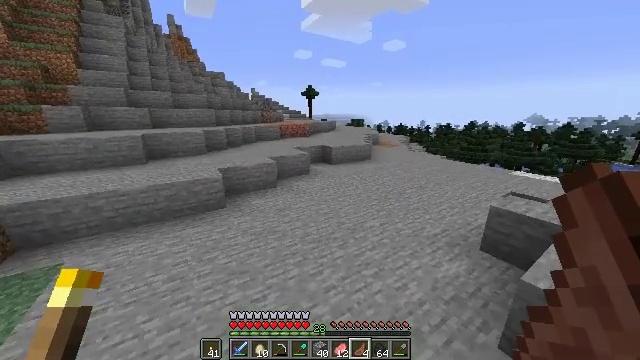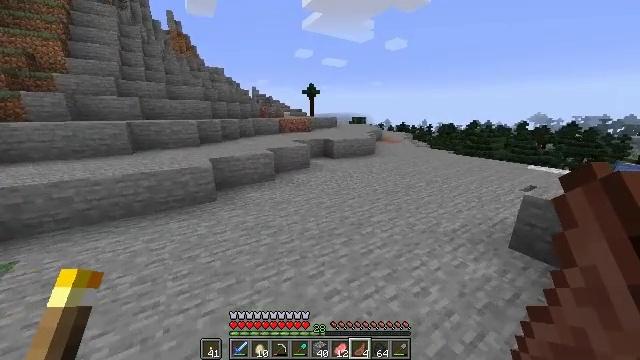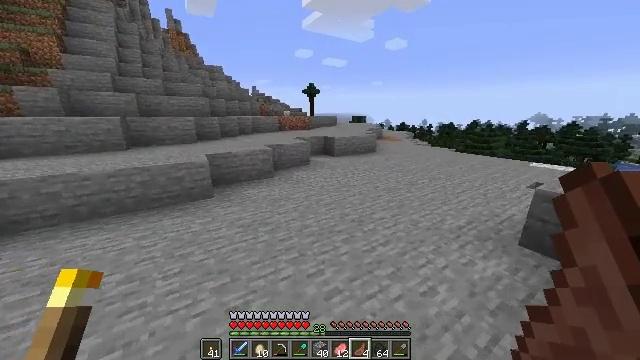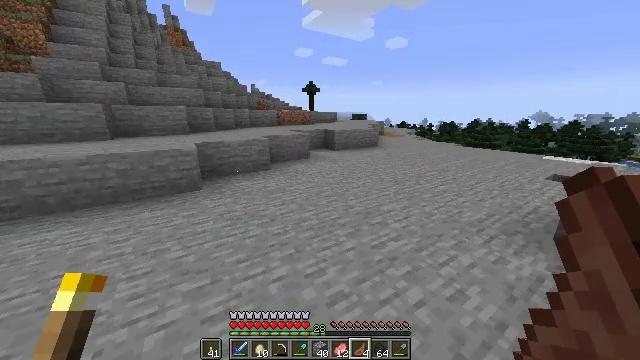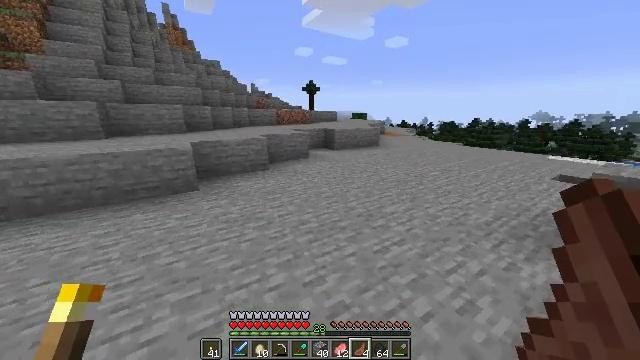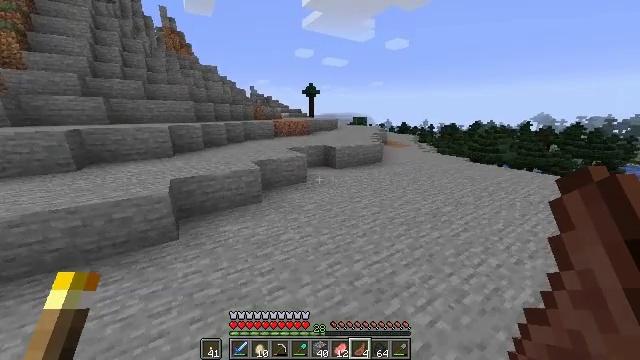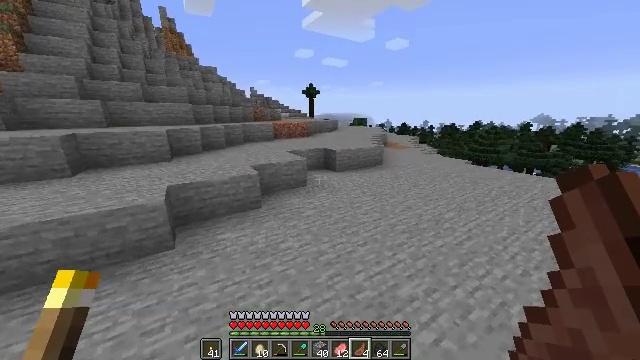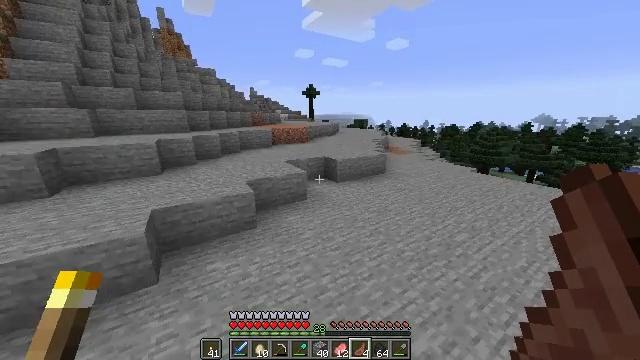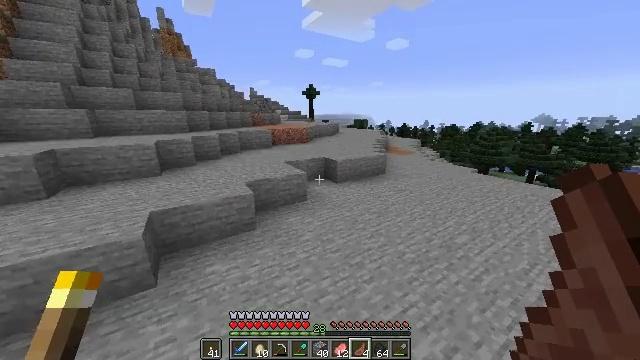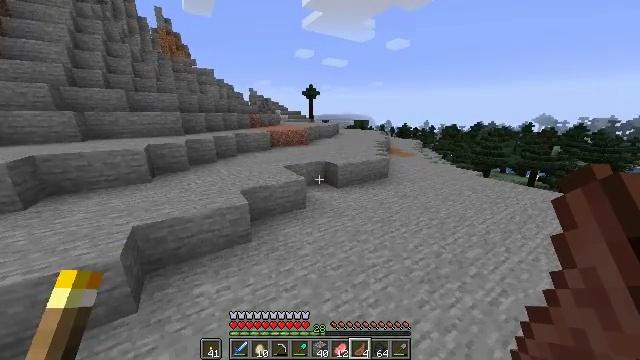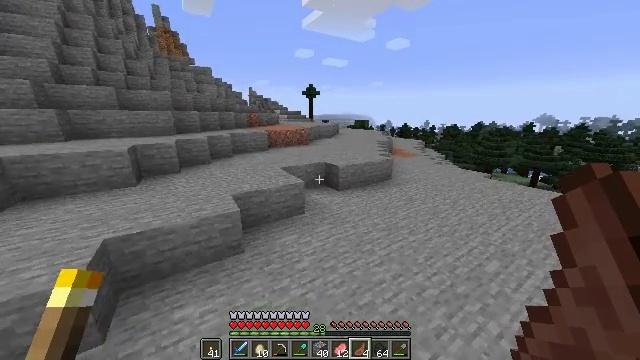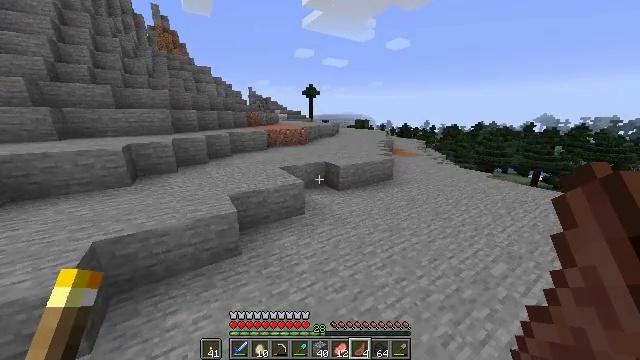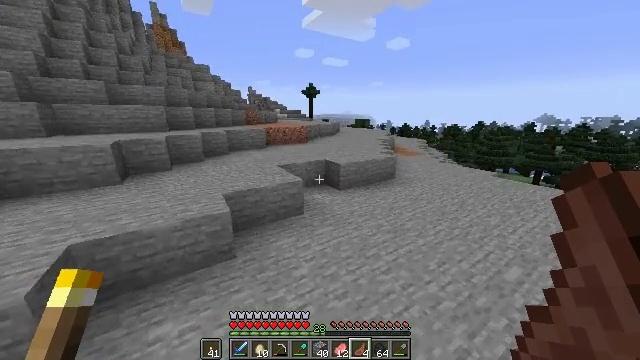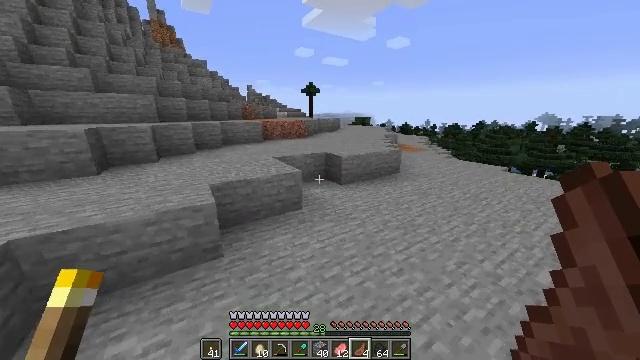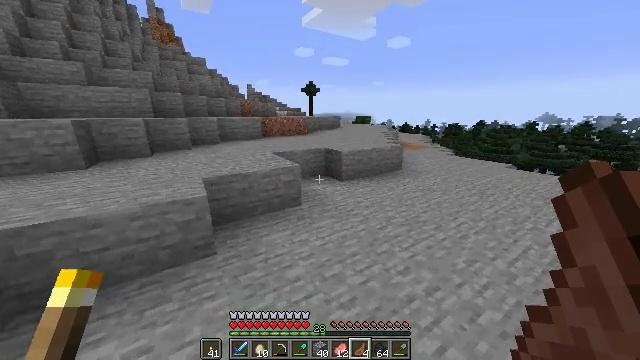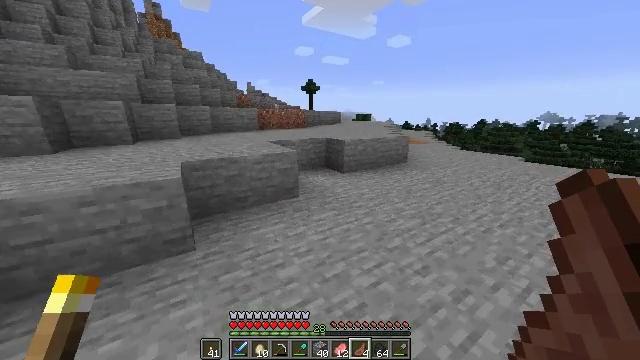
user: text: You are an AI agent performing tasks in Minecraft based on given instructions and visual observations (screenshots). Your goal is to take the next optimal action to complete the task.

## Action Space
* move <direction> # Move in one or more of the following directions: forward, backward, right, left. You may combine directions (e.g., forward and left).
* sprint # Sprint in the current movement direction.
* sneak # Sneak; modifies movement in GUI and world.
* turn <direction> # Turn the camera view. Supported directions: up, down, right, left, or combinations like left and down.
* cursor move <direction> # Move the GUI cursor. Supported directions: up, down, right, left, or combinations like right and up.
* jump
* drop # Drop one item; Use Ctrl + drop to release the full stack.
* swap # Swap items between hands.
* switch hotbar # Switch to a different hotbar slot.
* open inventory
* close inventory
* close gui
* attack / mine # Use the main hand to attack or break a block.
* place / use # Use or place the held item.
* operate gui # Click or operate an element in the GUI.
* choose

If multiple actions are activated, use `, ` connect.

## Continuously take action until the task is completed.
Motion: motion action
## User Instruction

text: Hunt a chicken.
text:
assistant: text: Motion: move forward, sprint, jump
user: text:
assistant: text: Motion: move forward, sprint, jump
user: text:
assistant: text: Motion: move forward, sprint, jump
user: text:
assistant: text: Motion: move forward, sprint, jump
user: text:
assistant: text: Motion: move forward, sprint, jump
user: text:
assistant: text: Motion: move forward, sprint, jump
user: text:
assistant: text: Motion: move forward, sprint, jump
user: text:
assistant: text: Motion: move forward, sprint, jump
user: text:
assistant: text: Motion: move forward, sprint, jump
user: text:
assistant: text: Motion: move forward, sprint, jump
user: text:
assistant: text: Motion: move forward, sprint, jump
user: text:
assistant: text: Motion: move forward, sprint, jump
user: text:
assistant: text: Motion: move forward, sprint, jump
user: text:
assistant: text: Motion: move forward, sprint, jump
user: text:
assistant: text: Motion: move forward, sprint, jump
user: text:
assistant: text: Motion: move forward, sprint, jump
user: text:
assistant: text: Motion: move forward, sprint, jump
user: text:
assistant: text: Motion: move forward, sprint, jump
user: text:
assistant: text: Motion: move forward, sprint, jump
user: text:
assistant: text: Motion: move forward, sprint, jump
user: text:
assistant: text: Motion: move forward, sprint, jump
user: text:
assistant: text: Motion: move forward, sprint, jump
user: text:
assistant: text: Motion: move forward, sprint, jump
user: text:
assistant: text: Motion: move forward, sprint, jump
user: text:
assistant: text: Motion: move forward, sprint, jump
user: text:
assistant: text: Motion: move forward, sprint, jump
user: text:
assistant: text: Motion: move forward, sprint, jump
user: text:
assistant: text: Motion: move forward, sprint, jump
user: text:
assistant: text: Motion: move forward, sprint, jump
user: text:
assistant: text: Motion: move forward, sprint, jump